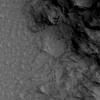
Atmospheric dust classification: not_dusty